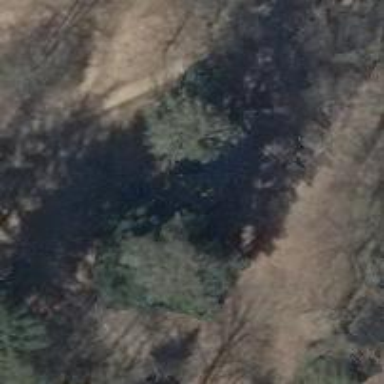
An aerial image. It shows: Needle-leaved tree in its natural environment.